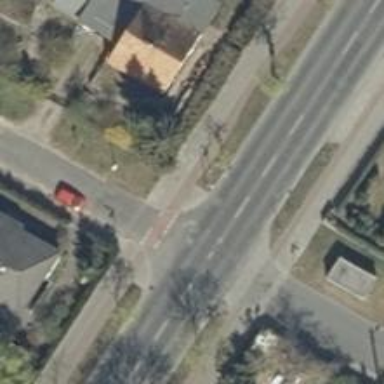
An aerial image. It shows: Unmarked crossing on footway.